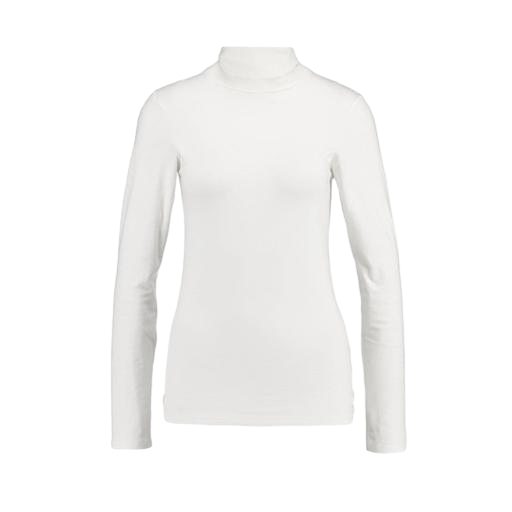
white polo-neck top, high-neck top, turtleneck tee, white background